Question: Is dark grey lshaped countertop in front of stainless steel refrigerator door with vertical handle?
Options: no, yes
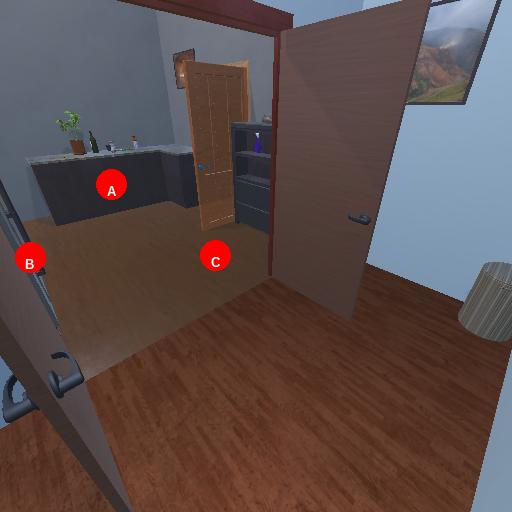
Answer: no